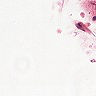
Metastatic tissue present: no